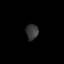
Tissue: lung
Cell type: T cells
Senescence score: 0.1955
Nuclear area (px): 189
Mean DAPI intensity: 55.698